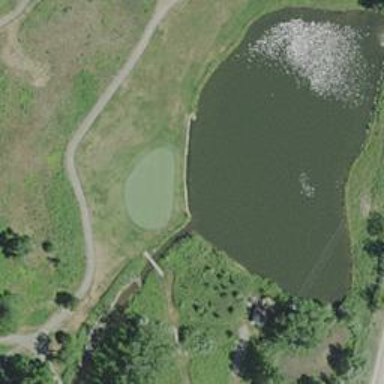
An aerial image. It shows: Golf hole.